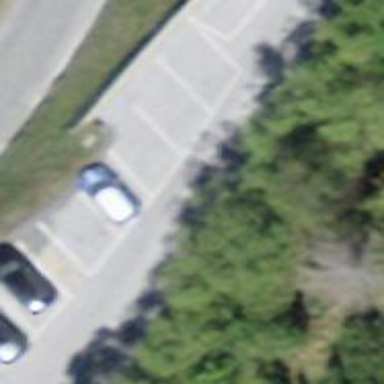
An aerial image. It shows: Parking area.